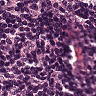
Metastatic tissue present: no